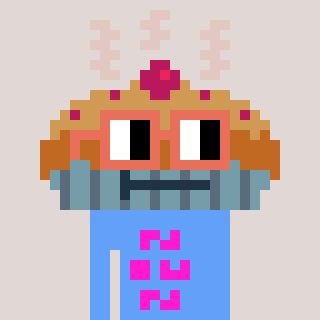
a pixel art character with square orange glasses, a pie-shaped head and a blue-colored body on a warm background